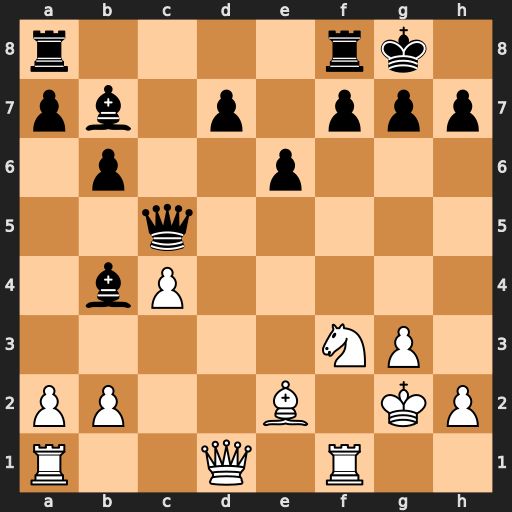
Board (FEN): r4rk1/pb1p1ppp/1p2p3/2q5/1bP5/5NP1/PP2B1KP/R2Q1R2
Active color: w
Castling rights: -
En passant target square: -
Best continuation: a3 Bc3 bxc3